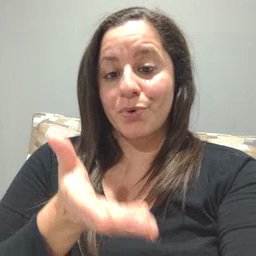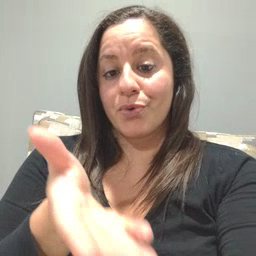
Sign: boat